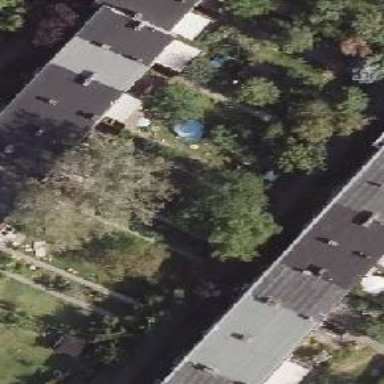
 designed for leisure activities on land."